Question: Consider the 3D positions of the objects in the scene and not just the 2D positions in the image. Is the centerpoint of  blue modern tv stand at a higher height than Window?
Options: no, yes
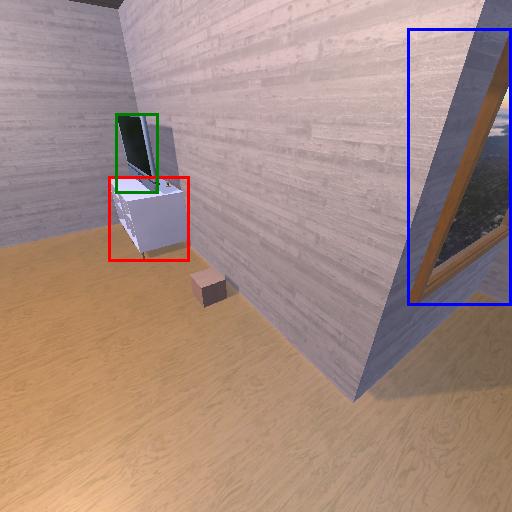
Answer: no